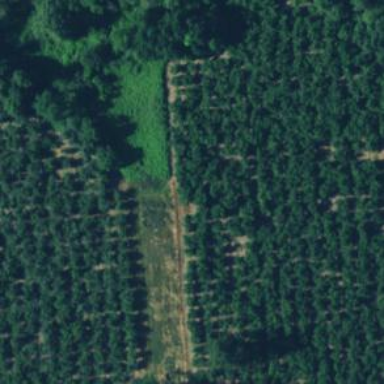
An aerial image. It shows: Orchard filled with hazel plants.